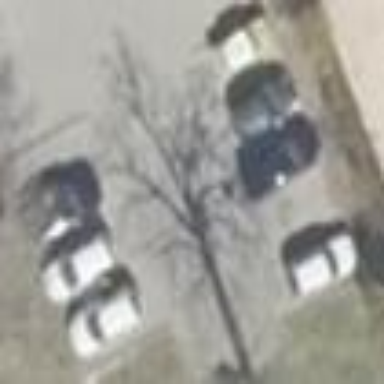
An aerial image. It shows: Street-side parking area with paving stones.